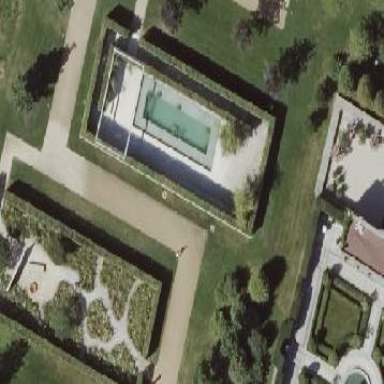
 which is type of leisure land and attraction."